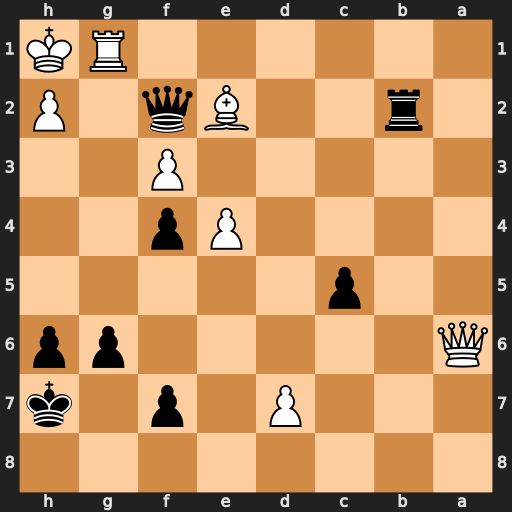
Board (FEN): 8/3P1p1k/Q5pp/2p5/4Pp2/5P2/1r2Bq1P/6RK
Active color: b
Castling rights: -
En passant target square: -
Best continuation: Rxe2 Qxe2 Qxe2 d8=Q Qxf3+